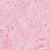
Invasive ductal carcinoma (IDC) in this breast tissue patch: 0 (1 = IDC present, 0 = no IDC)